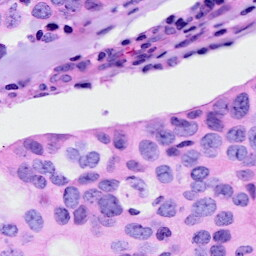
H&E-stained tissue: Breast